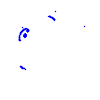
Particle: proton